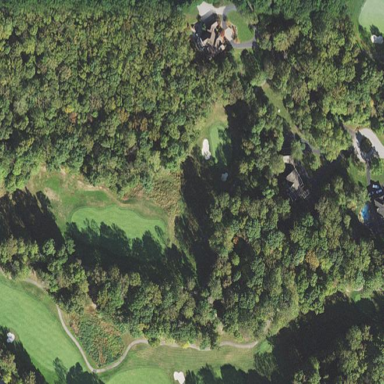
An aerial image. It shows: Golf course surrounded by greenery.